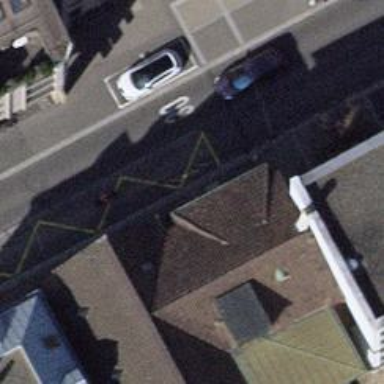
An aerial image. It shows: Bus stop equipped with public transport stop position.